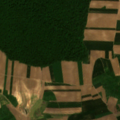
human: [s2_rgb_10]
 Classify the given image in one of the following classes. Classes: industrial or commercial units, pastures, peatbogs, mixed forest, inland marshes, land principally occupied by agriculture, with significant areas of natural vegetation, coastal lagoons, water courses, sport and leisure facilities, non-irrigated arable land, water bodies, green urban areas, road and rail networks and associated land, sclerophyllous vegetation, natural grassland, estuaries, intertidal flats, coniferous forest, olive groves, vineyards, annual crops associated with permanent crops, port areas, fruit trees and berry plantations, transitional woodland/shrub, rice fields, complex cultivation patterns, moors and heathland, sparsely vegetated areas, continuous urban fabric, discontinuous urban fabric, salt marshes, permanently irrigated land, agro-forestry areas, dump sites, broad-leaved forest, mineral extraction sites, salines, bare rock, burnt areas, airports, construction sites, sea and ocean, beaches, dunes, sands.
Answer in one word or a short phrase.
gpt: non-irrigated arable land, complex cultivation patterns, broad-leaved forest